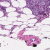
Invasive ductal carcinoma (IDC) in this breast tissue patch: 0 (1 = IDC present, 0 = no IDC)